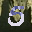
Label: 5